Interaction volume radius: 10 \u00c5
Interaction volume height: 10 \u00c5
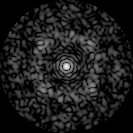
Disorder parameter: 0.7116